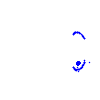
Particle: kaon